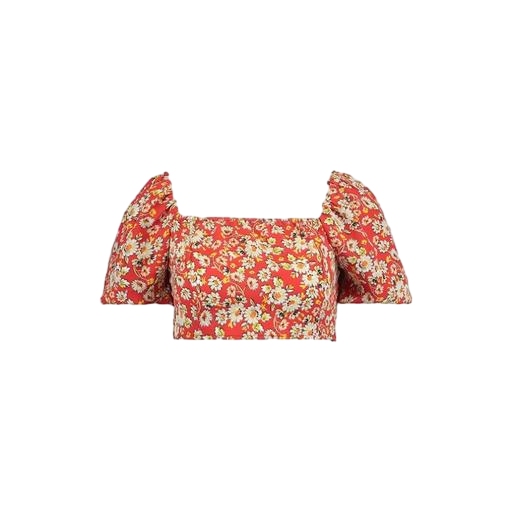
red floral-print cropped tee, red floral-print top, floral cropped top, white background